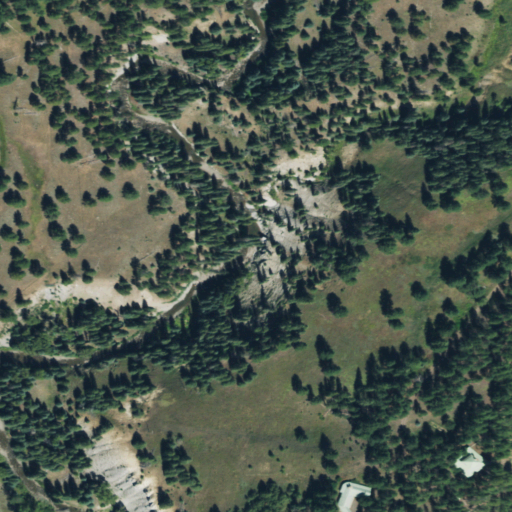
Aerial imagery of valley in Colorado named Wainwright Draw containing evergreen forest, shrub, woody wetlands, low intensity development, and open development